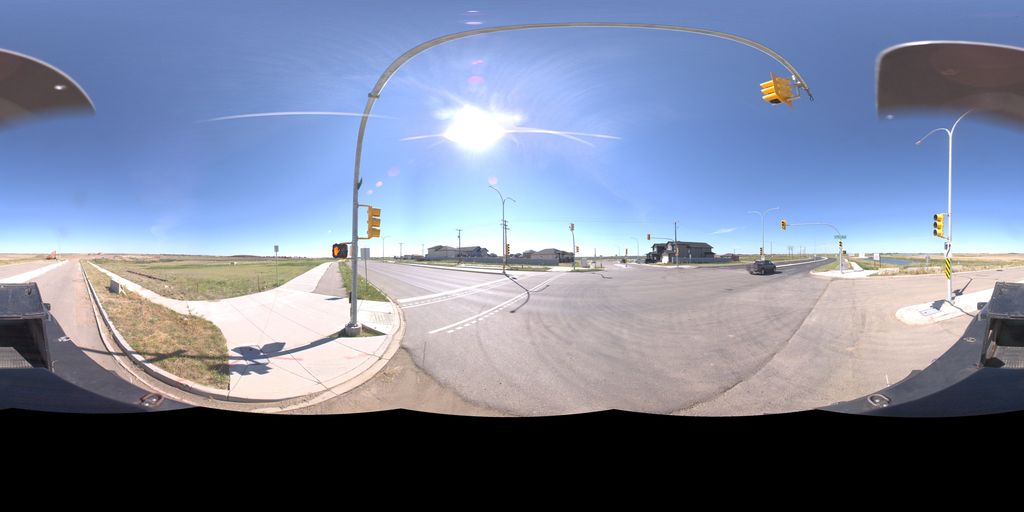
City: saskatoon